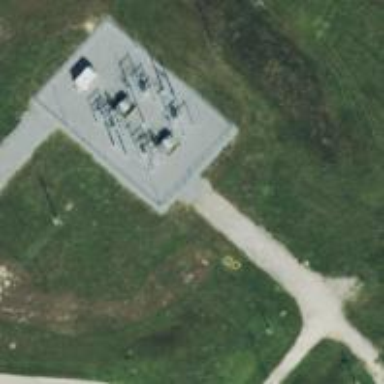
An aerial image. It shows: Power substation.